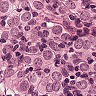
Metastatic tissue present: yes